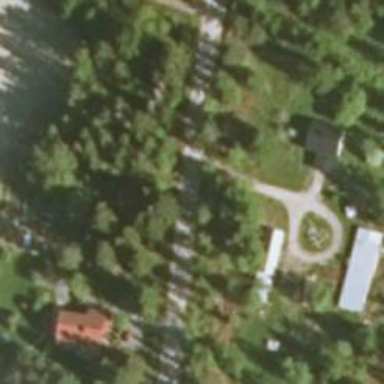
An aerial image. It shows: Shelter building.